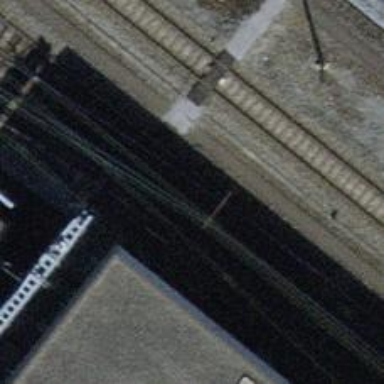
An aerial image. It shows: Railway yard with single rail track. The electrified track has contact line for power supply.